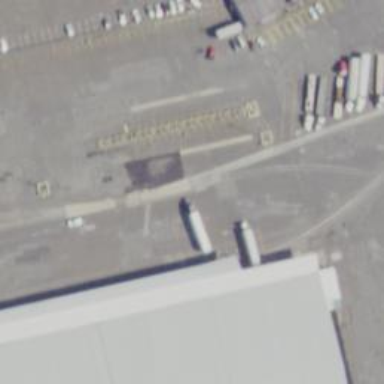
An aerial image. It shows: Railway spur service.